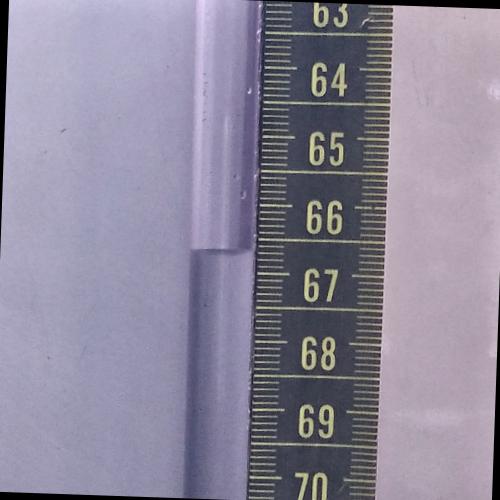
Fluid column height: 66.7 cm